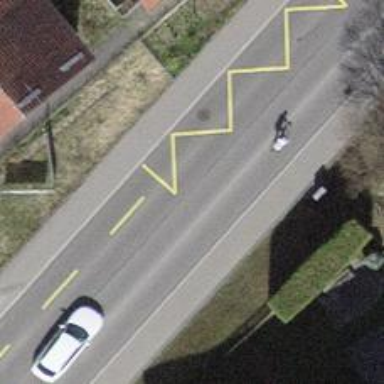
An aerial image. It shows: Bus stop with stop position for public transport.